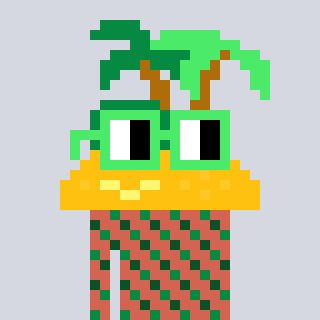
a pixel art character with square light green glasses, a island-shaped head and a peachy-colored body on a cool background